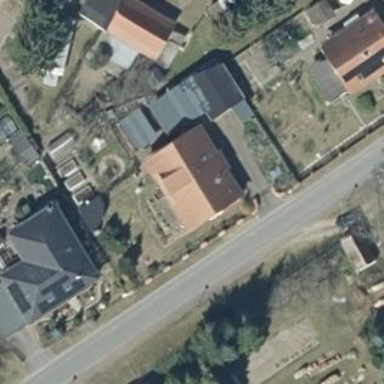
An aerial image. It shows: Gabled house with red roof oriented along direction.